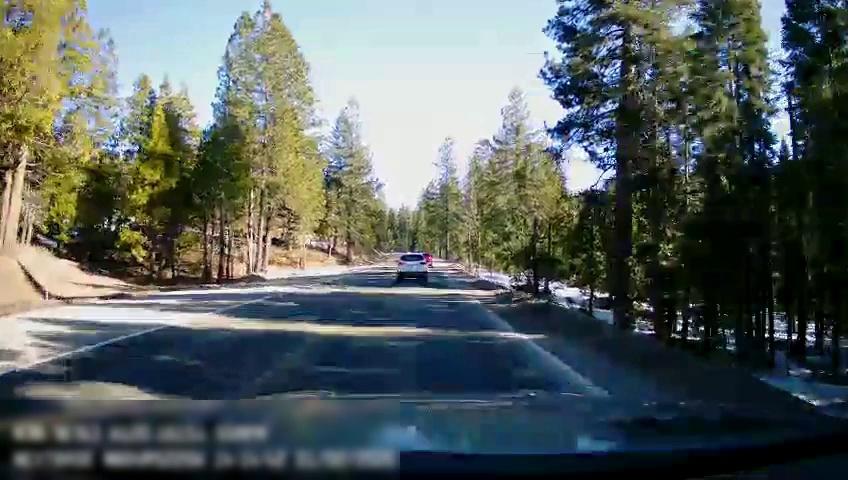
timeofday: Day
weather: Sunny
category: Drivable Space
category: Vehicles | SUV
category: Vehicles | SUV
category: Lanes | Current Lane
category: Lanes | Opposite Lane